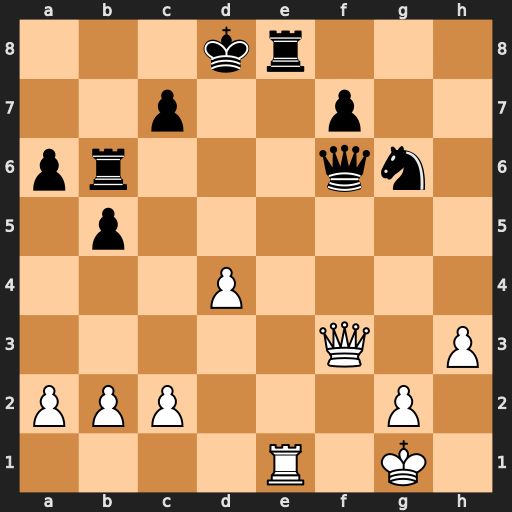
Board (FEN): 3kr3/2p2p2/pr3qn1/1p6/3P4/5Q1P/PPP3P1/4R1K1
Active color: w
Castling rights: -
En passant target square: -
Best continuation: Qd5+ Qd6 Qa8+ Rb8 Qxb8+ Kd7 Qxe8#